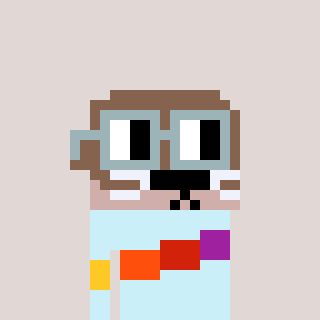
a pixel art character with square dark gray glasses, a otter-shaped head and a cold-colored body on a warm background